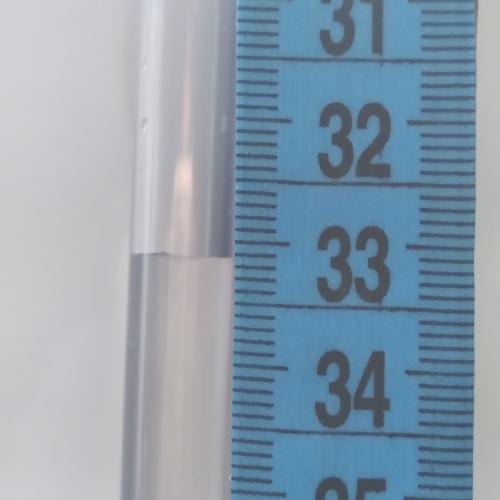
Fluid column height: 33.1 cm